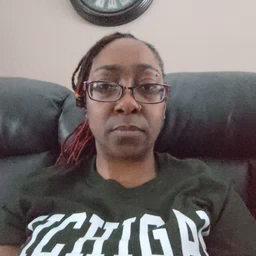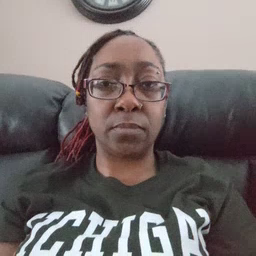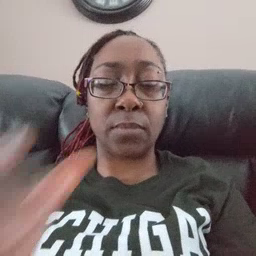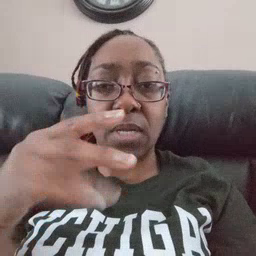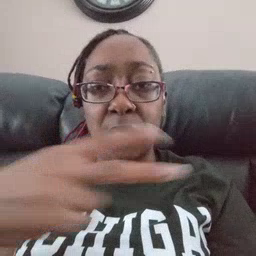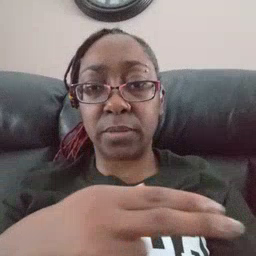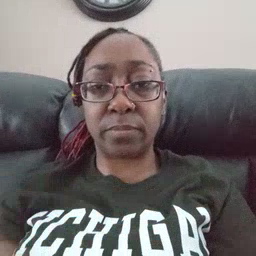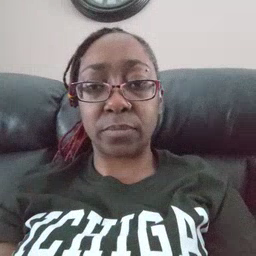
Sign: cut